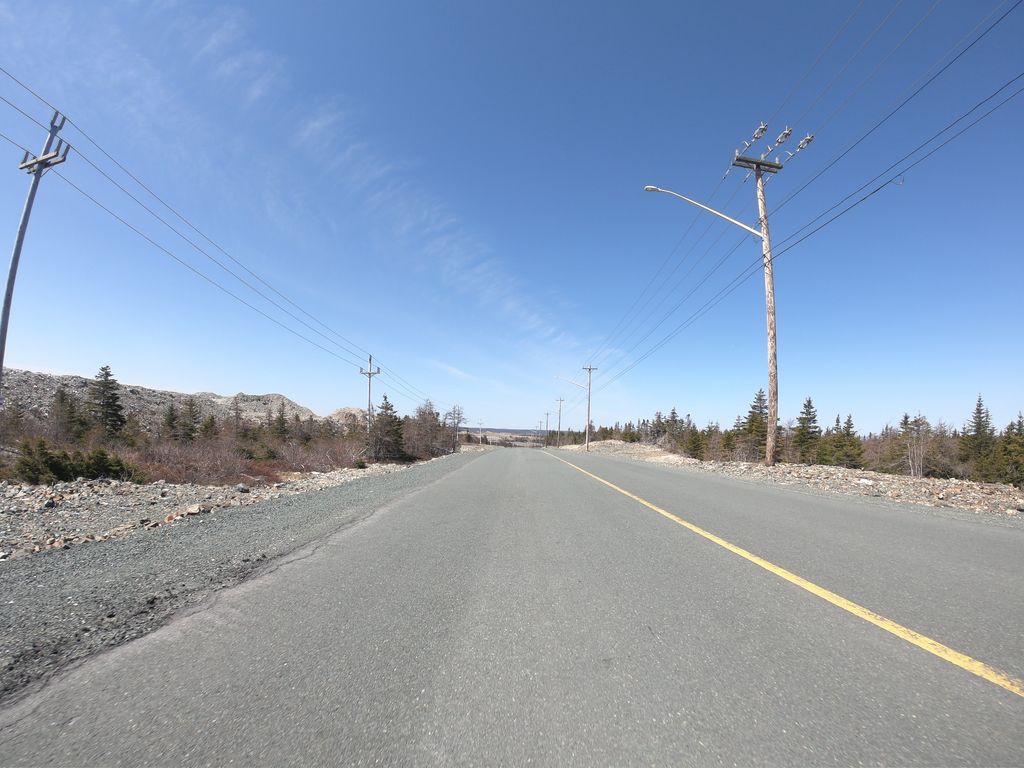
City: st_johns